Field crop: maize
Growth stage: 2
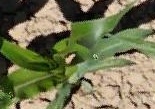
Species: maize